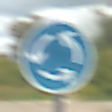
Verkehrszeichen: Kreisverkehr
Umgebung: Outdoor, Suburban
Tageszeit: Midday
Wetter: PartlyCloudy
Licht: Natural
Jahreszeit: Summer
Kontrast: HighContrast